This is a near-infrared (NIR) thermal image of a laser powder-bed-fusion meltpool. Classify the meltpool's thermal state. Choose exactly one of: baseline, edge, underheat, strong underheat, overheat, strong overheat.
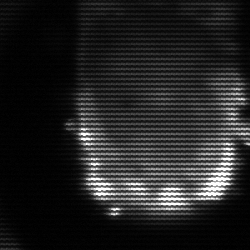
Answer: baseline